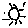
Label: sun